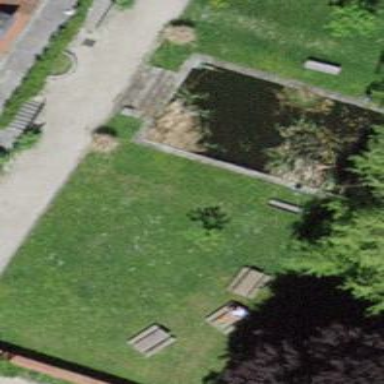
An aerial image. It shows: Swimming pool located in leisure land.